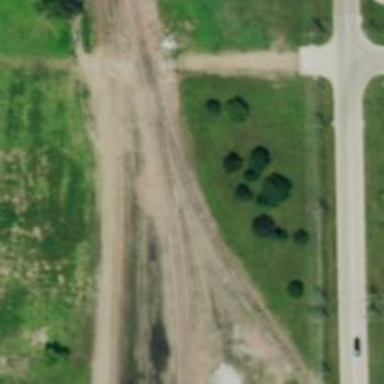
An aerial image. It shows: Railway spur service.